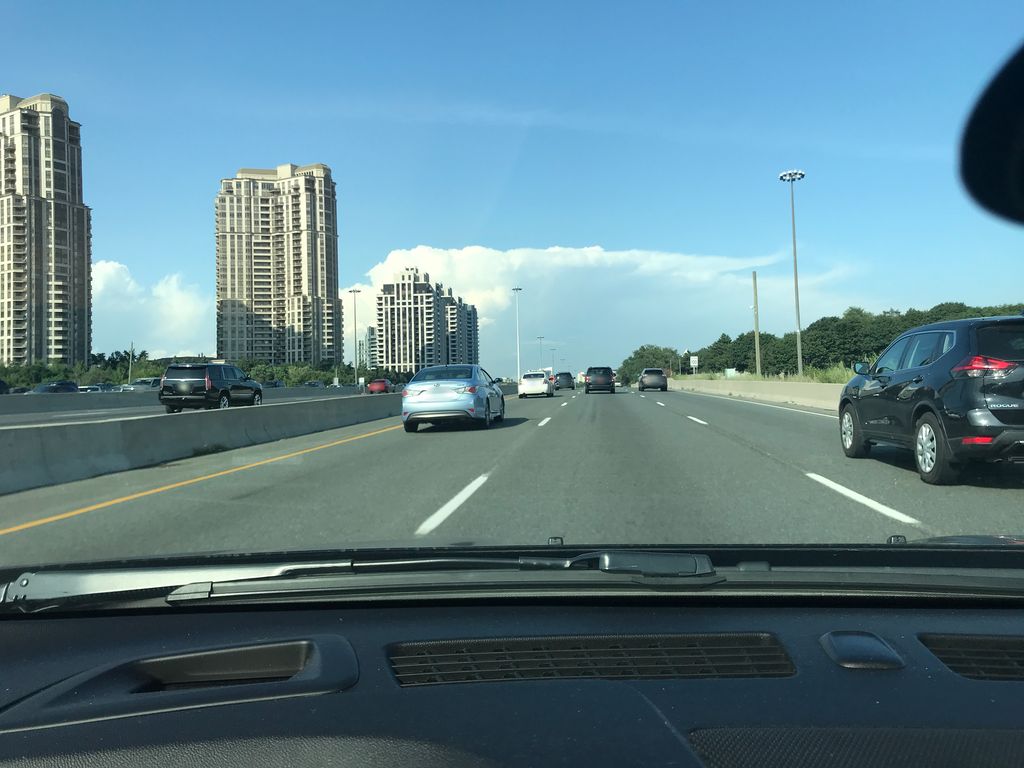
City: toronto